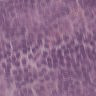
Metastatic tissue present: no